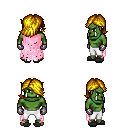
a pixel art fantasy rpg character, male body template, orc, green skin, pink tattered cape, white pants, blonde swoop hairstyle, metal gloves, gray slippers, four views (front, back, left, right), 2x2 character sprite sheet, small pixel art, hard edges, no anti-aliasing